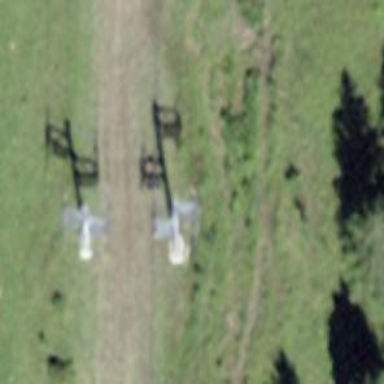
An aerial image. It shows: Pylon for aerialway.